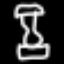
Label: hourglass